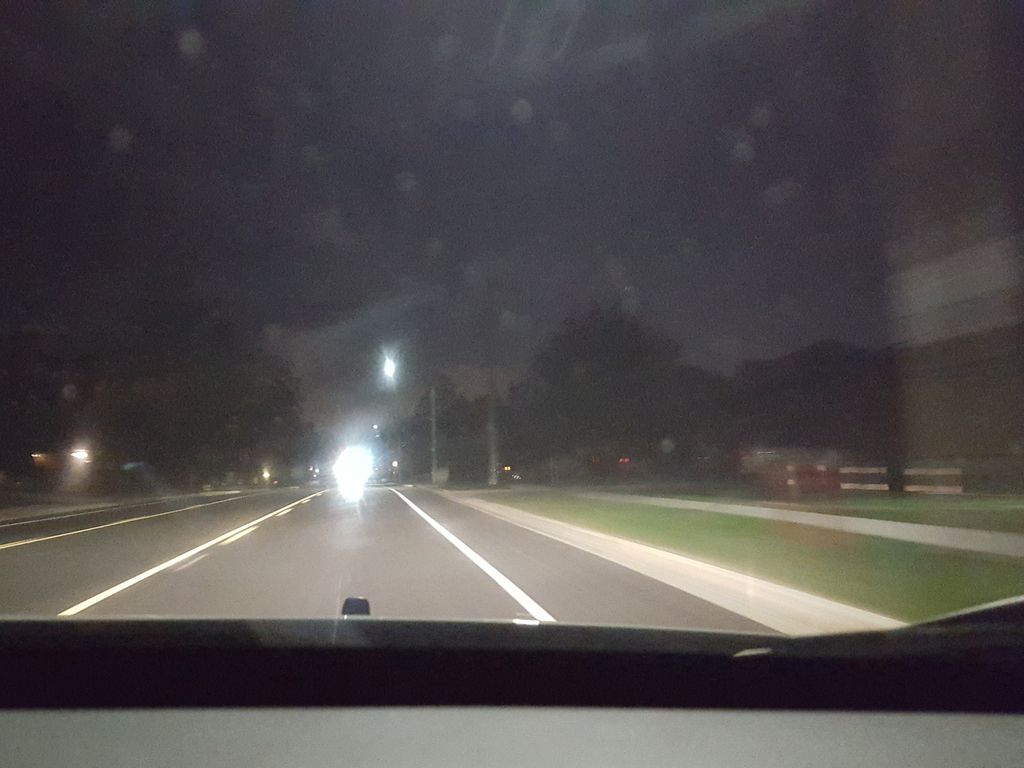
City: hamilton